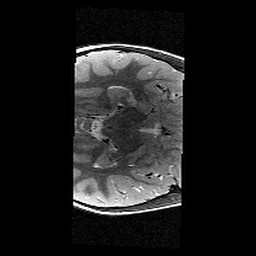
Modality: T2w
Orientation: axial
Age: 9
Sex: female
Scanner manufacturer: siemens
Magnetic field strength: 3 T
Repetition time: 9.23 s
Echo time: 0.067 s